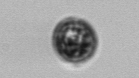
Label: Dinophyceae